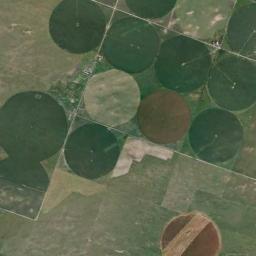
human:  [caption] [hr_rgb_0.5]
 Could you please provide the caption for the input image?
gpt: There is a large circular field in the upper left corner .

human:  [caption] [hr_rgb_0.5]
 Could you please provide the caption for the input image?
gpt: Several circular farmlands with different colors are surrounded by some square farmlands .

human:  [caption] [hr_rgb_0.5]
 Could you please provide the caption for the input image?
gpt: There are some green circle farmland in the green land .

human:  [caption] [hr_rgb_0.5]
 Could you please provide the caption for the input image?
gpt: Dozens of neatly arranged circular farmlands with dark green, Light green, And tan mixed, With incomplete gardens .

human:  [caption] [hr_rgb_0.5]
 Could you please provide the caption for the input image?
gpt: There are some circular farmlands arranged neatly .